Question: I need to display thumbnails of images in a gridview in 4 columns like an image gallery. My image source is stored in a single column in my database. I will be binding those form a list. I have achieved displaying my images in a single column. But how to display my images in a multiple column in my grid view as an image gallery?
As an example, I have attached an image below.

This is how my images have to be displayed in my gridview.
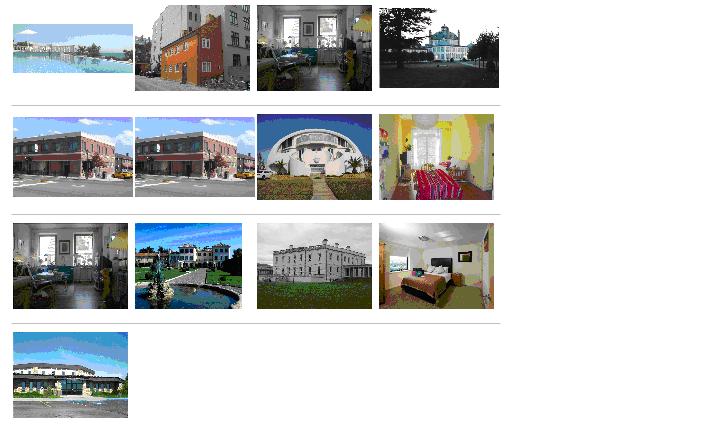
Answer: Thats impossible with a 'asp:GridView' but you can easily achieve this using an 'asp:ListView'.
For that you have to use <URL> and 'GroupItemCount' of the 'asp:ListView'
Sample Code using 'asp:ListView' with 'asp:DataPager'
'''
<asp:DataPager ID="TopPager" runat="server"
PageSize="10"
PagedControlID="ImagesList">
<Fields>
<asp:NextPreviousPagerField PreviousPageText="Previous"
RenderDisabledButtonsAsLabels="true"
RenderNonBreakingSpacesBetweenControls="true"
ShowFirstPageButton="false"
ShowNextPageButton="false"
ShowLastPageButton="false"
ShowPreviousPageButton="true" />
<asp:NumericPagerField ButtonCount="10"
CurrentPageLabelCssClass="current"
RenderNonBreakingSpacesBetweenControls="true"/>
<asp:NextPreviousPagerField NextPageText="Next"
RenderDisabledButtonsAsLabels="true"
ShowFirstPageButton="false"
ShowPreviousPageButton="false"
ShowNextPageButton="true"
ShowLastPageButton="false" />
</Fields>
</asp:DataPager>
<asp:ListView ID="ImagesList" runat="server"
DataKeyNames="MyImageID"
GroupItemCount="4"
OnPagePropertiesChanging="ImagesList_PagePropertiesChanging">
<EmptyDataTemplate>
No Images found.
</EmptyDataTemplate>
<LayoutTemplate>
<table>
<tr runat="server" id="groupPlaceholder" />
</table>
</LayoutTemplate>
<GroupTemplate>
<tr>
<td runat="server" id="itemPlaceholder" />
</tr>
</GroupTemplate>
<ItemTemplate>
<td>
<asp:Image ID="MyPicture" runat="server"
AlternateText='<%# Eval("MyAltText") %>'
ImageUrl='<%# Eval("MyImageUrl") %>' />
</td>
</ItemTemplate>
</asp:ListView>
<asp:DataPager ID="BottomPager" runat="server"
PageSize="10"
PagedControlID="ImagesList">
<Fields>
<asp:NextPreviousPagerField PreviousPageText="Previous"
RenderDisabledButtonsAsLabels="true"
RenderNonBreakingSpacesBetweenControls="true"
ShowFirstPageButton="false"
ShowNextPageButton="false"
ShowLastPageButton="false"
ShowPreviousPageButton="true"/>
<asp:NumericPagerField ButtonCount="10"
CurrentPageLabelCssClass="current"
RenderNonBreakingSpacesBetweenControls="true"/>
<asp:NextPreviousPagerField NextPageText="Next"
RenderDisabledButtonsAsLabels="true"
ShowFirstPageButton="false"
ShowPreviousPageButton="false"
ShowNextPageButton="true"
ShowLastPageButton="false" />
</Fields>
</asp:DataPager>
'''
And to implement paging, do this at code-behind
'''
protected void ImagesList_PagePropertiesChanging(object sender, PagePropertiesChangingEventArgs e)
{
try
{
TopPager.SetPageProperties(e.StartRowIndex, e.MaximumRows, false);
BottomPager.SetPageProperties(e.StartRowIndex, e.MaximumRows, false);
}
catch (Exception exception)
{
//Elmah.ErrorSignal.FromCurrentContext().Raise(exception);
}
}
'''